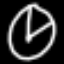
Label: clock